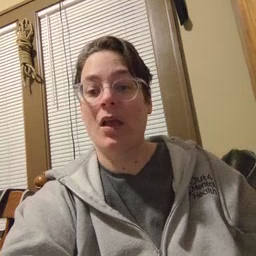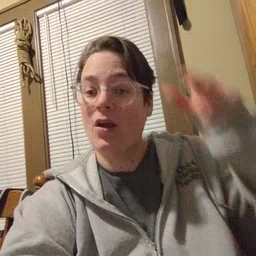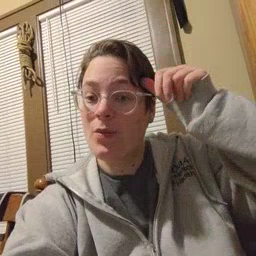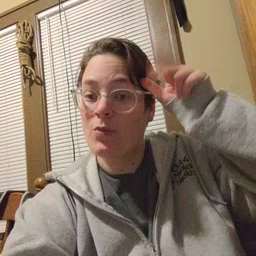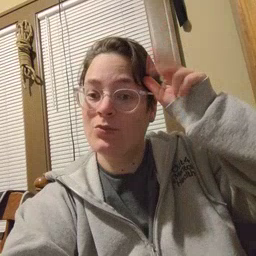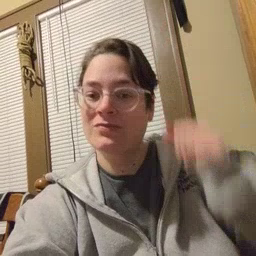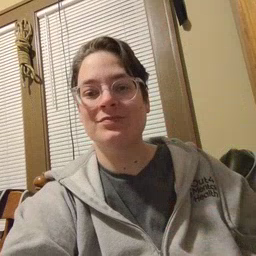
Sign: horse